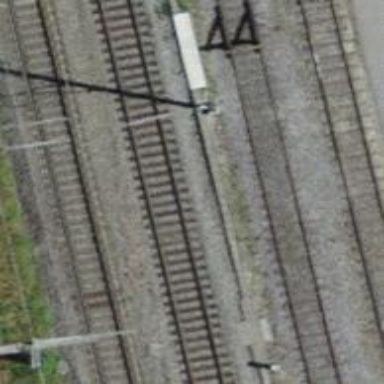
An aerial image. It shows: Single-track electrified railway with contact line.